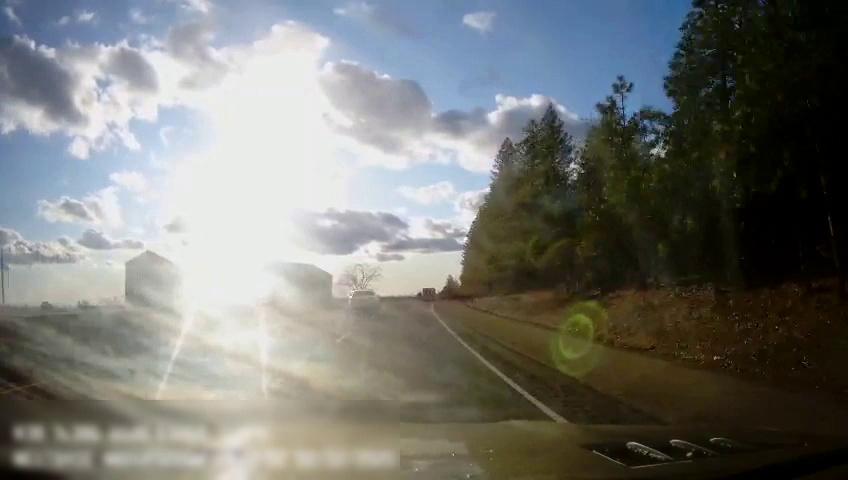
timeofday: Day
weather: Sunny
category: Drivable Space
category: Vehicles | Van
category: Vehicles | Car
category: Lanes | Alternate Lane
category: Lanes | Current Lane
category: Lanes | Alternate Lane